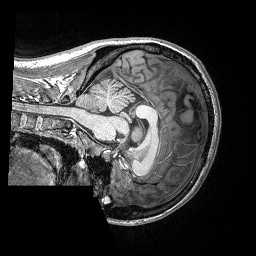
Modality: T1w
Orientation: sagittal
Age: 21
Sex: female